Field crop: tomato
Growth stage: 1
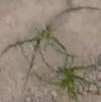
Species: cyperus